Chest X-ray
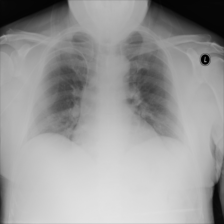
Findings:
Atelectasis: negative
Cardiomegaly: negative
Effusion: negative
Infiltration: negative
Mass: negative
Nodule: negative
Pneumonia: negative
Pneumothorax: negative
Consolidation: negative
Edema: negative
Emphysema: negative
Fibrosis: negative
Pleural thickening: negative
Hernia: negative